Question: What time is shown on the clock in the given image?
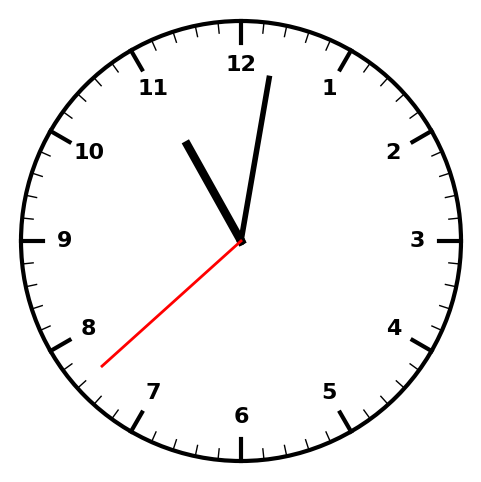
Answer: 11:01:38